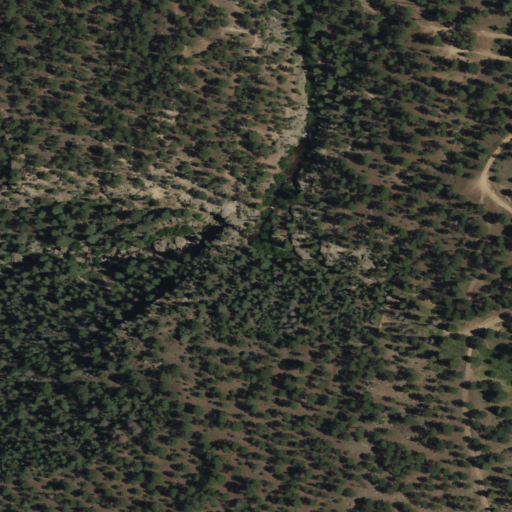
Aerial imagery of valley in New Mexico named Vallecitos de los Indios containing only evergreen forest